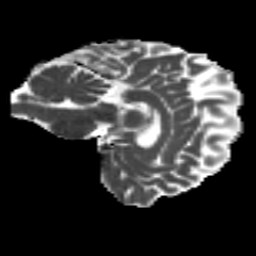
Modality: MD
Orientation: sagittal
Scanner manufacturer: siemens
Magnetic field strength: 3 T
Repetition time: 4.16 s
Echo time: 0.0806 s